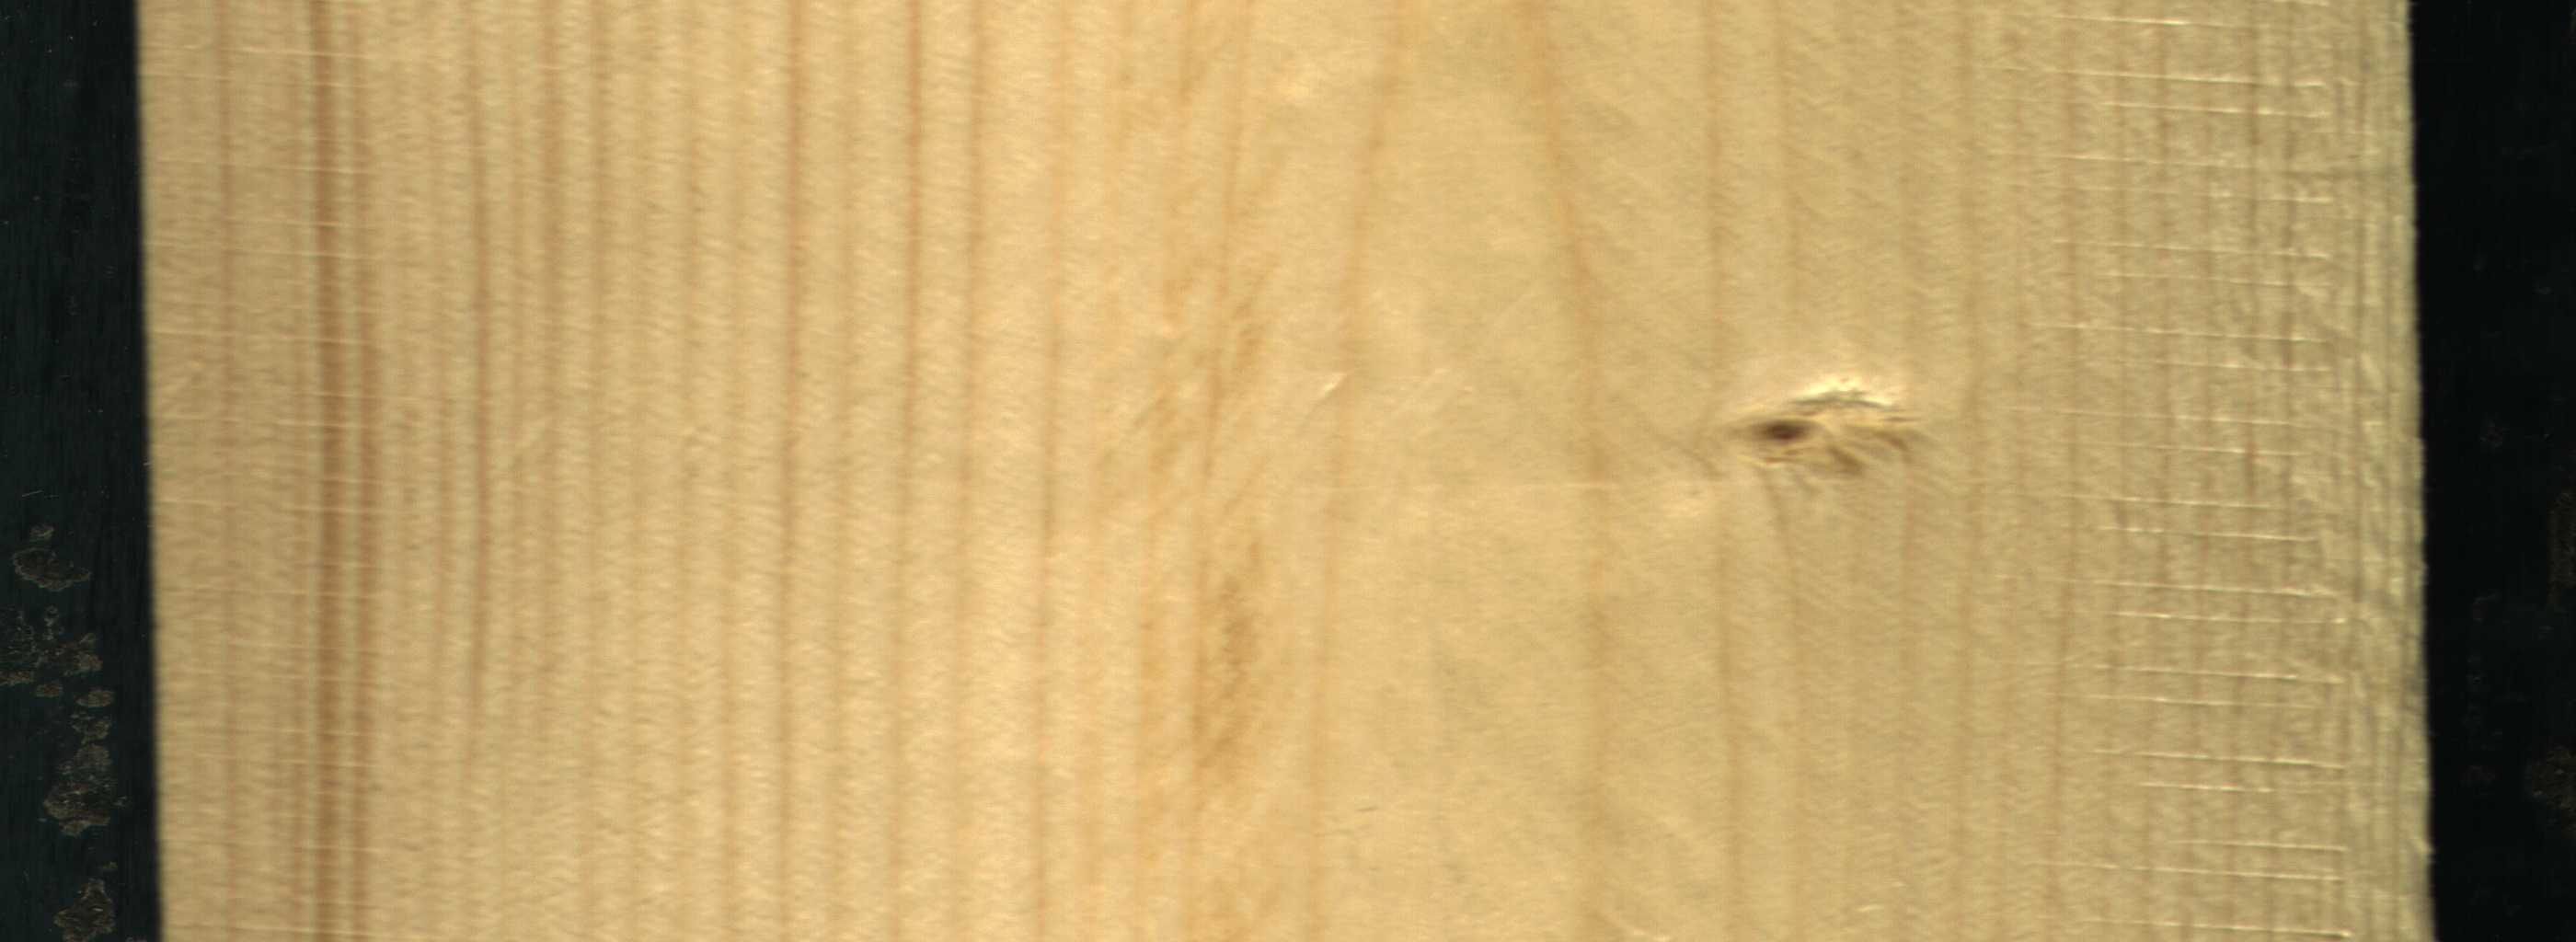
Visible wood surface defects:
Live_Knot